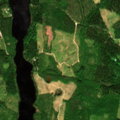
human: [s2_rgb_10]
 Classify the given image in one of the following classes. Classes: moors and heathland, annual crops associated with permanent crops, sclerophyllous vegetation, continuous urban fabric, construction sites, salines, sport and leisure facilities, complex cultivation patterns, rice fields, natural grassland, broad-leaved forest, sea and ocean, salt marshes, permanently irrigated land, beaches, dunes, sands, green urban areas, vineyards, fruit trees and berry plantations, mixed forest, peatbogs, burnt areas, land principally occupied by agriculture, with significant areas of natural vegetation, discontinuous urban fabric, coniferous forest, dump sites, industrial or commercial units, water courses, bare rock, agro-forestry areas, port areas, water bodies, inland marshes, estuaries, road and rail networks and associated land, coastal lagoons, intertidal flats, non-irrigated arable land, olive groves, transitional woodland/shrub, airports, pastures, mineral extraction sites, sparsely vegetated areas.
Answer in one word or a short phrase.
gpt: coniferous forest, mixed forest, water bodies